Field crop: maize
Growth stage: 2
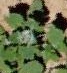
Species: chenopodium